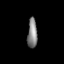
Tissue: prostate
Cell type: Epithelial cells
Senescence score: 0.267
Nuclear area (px): 282
Mean DAPI intensity: 131.078